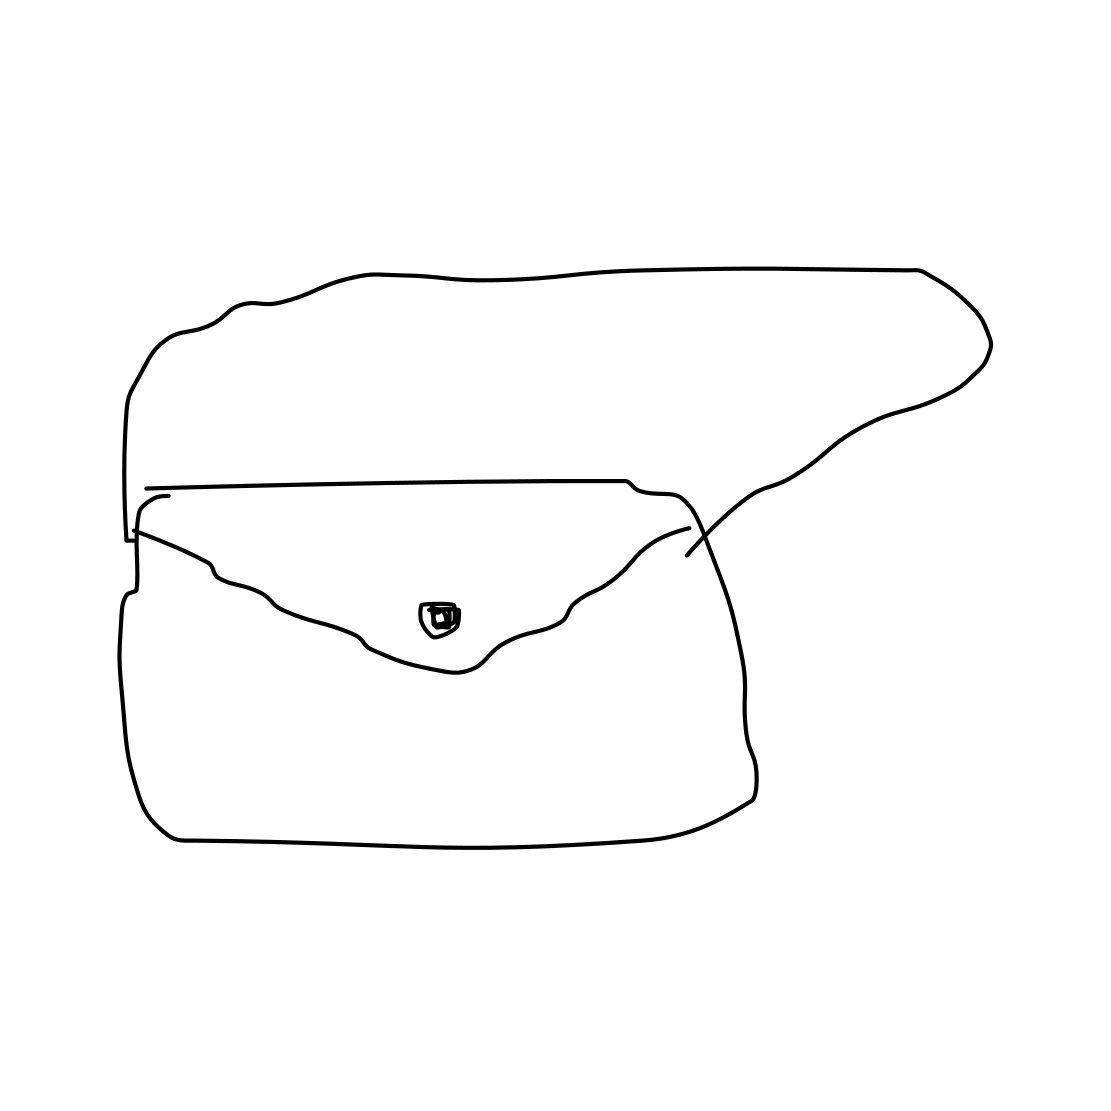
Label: purse